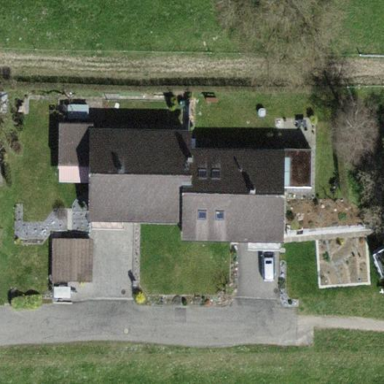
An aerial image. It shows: Terrace building.